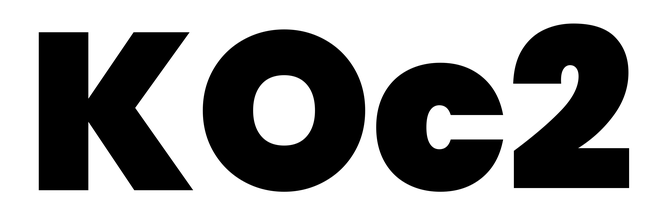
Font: Poppins-Black